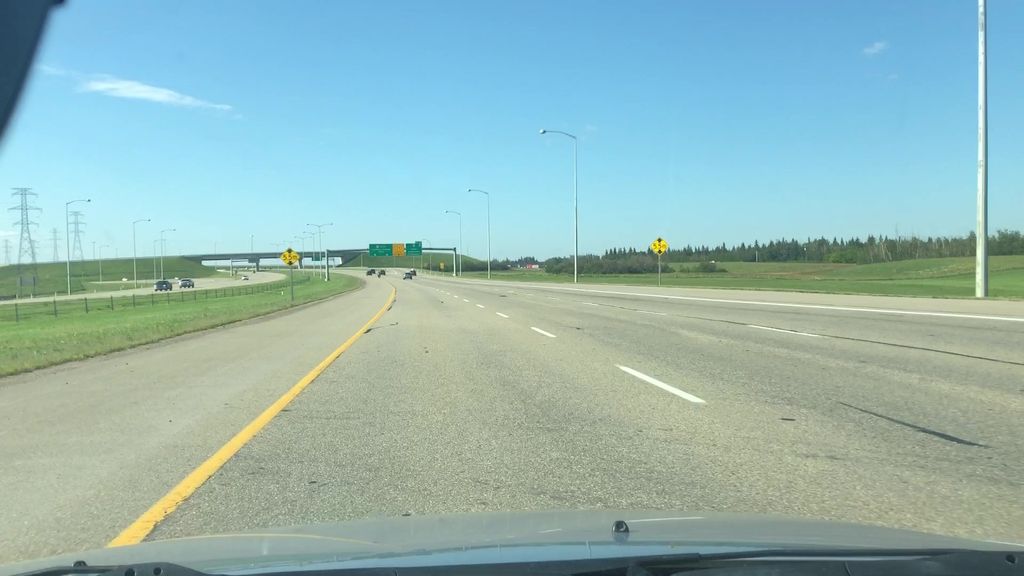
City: edmonton